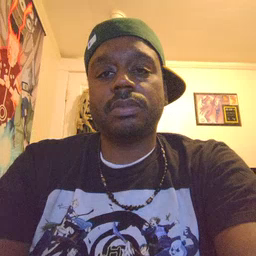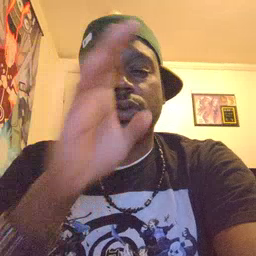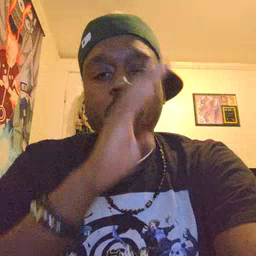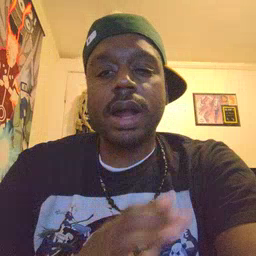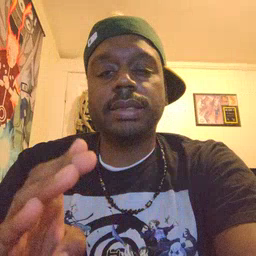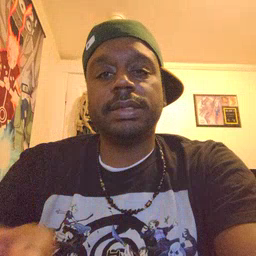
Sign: quiet